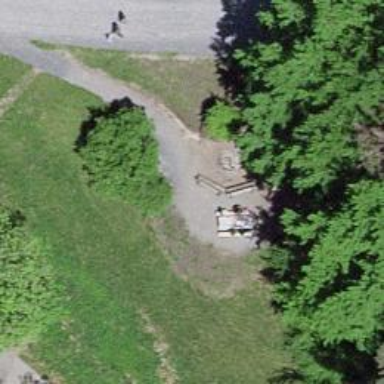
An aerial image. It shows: Picnic site with BBQ amenities available.